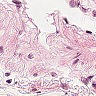
Metastatic tissue present: no